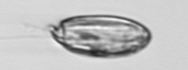
Label: Katodinium_or_Torodinium